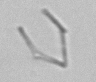
Label: Nanoneis